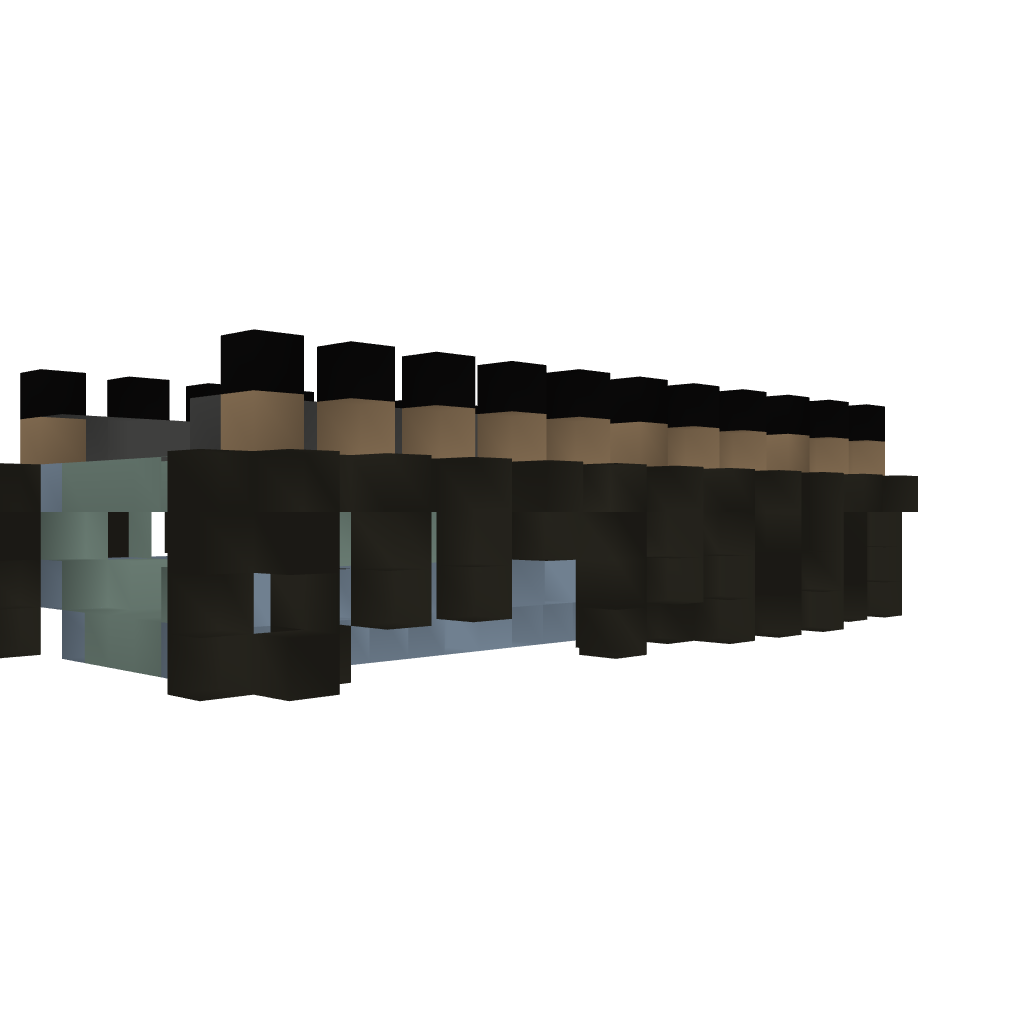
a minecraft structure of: Ancient Skyway Modified with sewer(Straight)